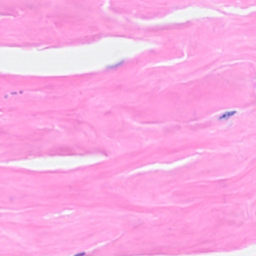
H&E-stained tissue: Breast